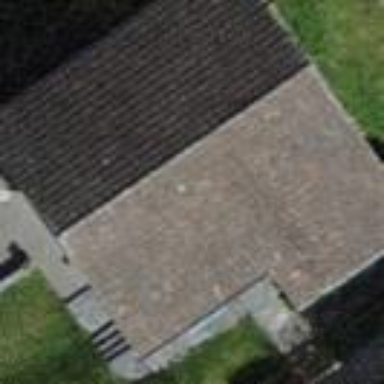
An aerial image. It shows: Building with tile roof.